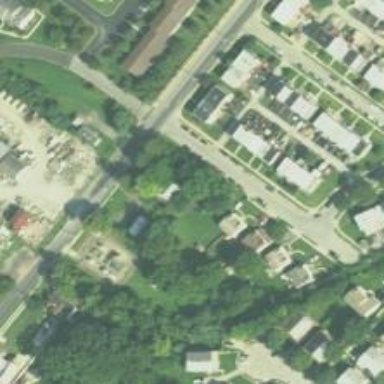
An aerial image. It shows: Residential road.